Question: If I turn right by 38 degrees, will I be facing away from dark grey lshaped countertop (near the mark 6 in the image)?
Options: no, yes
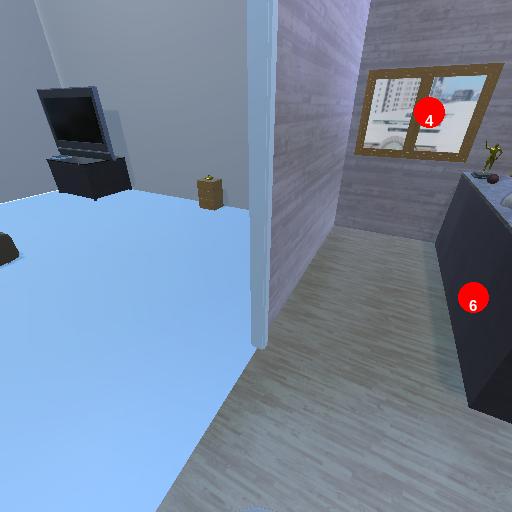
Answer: no